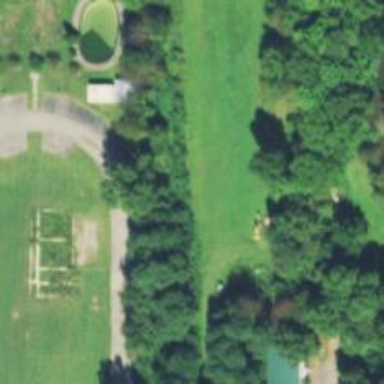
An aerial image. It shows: Row of trees denoting school.